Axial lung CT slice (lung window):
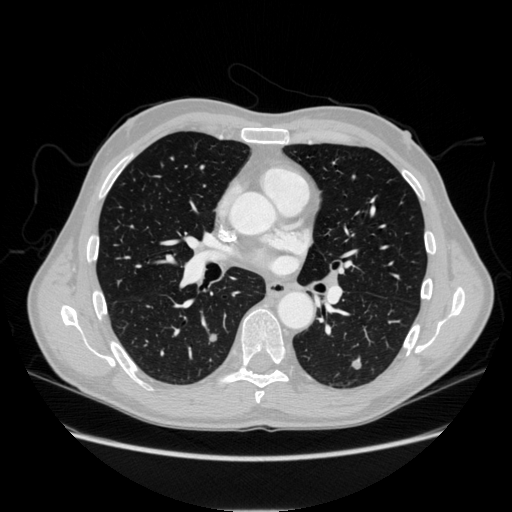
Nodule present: yes
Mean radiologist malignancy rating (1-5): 3.25